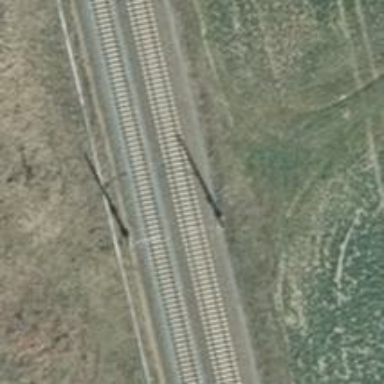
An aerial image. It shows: Railway milestone with catenary mast.